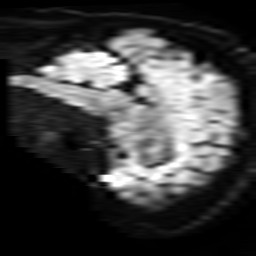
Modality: TRACE
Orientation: sagittal
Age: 29
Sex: male
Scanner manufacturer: philips
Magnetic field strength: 3 T
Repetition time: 5.012 s
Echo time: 0.07459 s